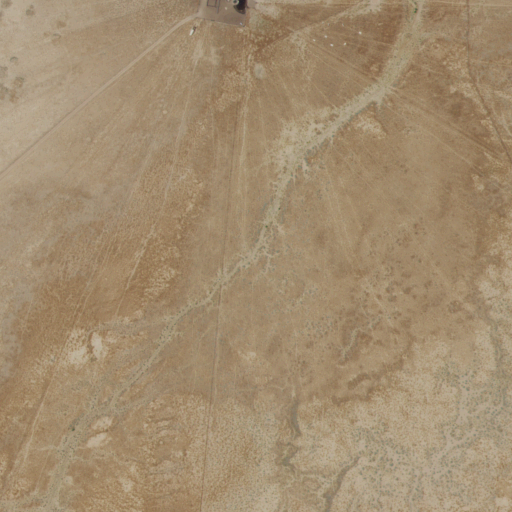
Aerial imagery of plain(s) in New Mexico named Tobosa Flats containing grassland and shrub